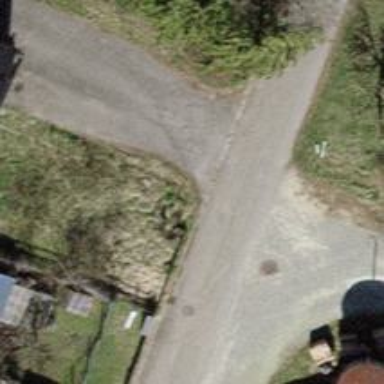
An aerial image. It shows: Paved residential road suitable for agricultural motorcars.